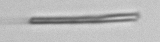
Label: fiber